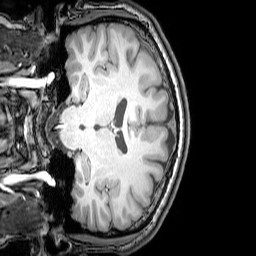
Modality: T1w
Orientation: coronal
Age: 22
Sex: male
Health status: healthy
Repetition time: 0.081 s
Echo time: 0.037 s